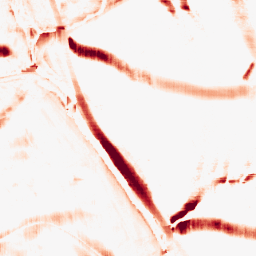
Category: morphological
Decomposition family: morphological_rect
Decomposition parameters: operation: opening
width: 20
height: 20
Upsampling method: sinc_blackman
Upsampling parameters: scale: 8
kernel_size: 16
Upsampling scale: 8